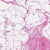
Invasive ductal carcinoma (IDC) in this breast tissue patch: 0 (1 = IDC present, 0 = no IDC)